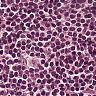
Metastatic tissue present: no